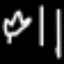
Label: leaf